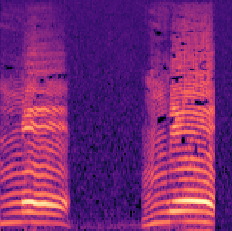
Sound class: Cow